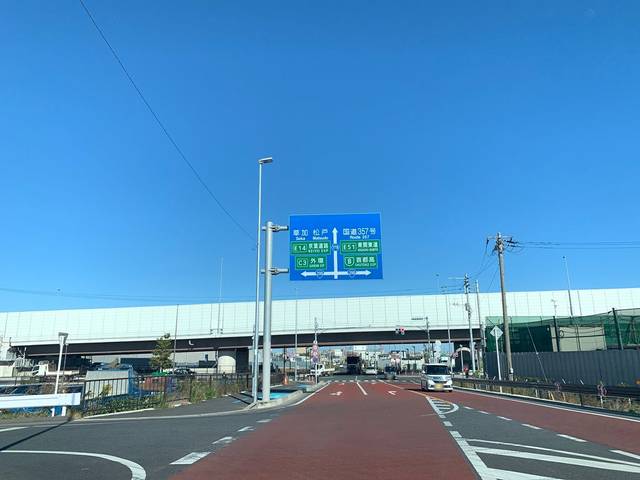
Region: Japan
Coordinates: 35.693, 139.939